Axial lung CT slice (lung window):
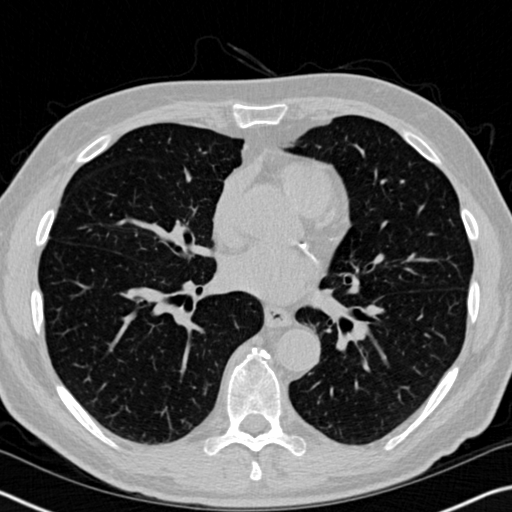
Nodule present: no